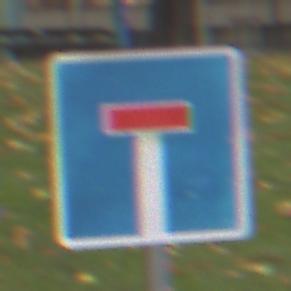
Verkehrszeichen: Sackgasse
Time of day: MorningAfternoon
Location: Outdoor (Nature)
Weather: Overcast
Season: Autumn
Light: Natural